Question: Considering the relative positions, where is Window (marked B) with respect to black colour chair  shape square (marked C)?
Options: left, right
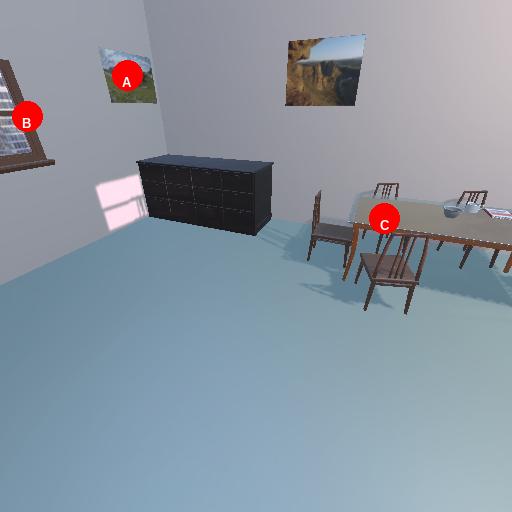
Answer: left